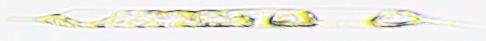
Label: Rhizosolenia